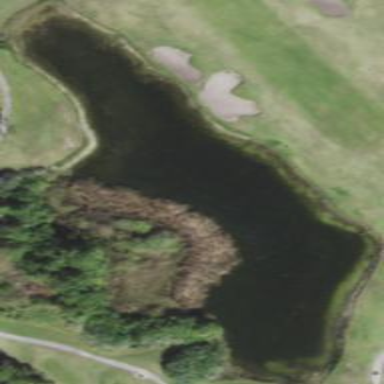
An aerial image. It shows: Water hazard in golf course. The hazard is natural water feature.